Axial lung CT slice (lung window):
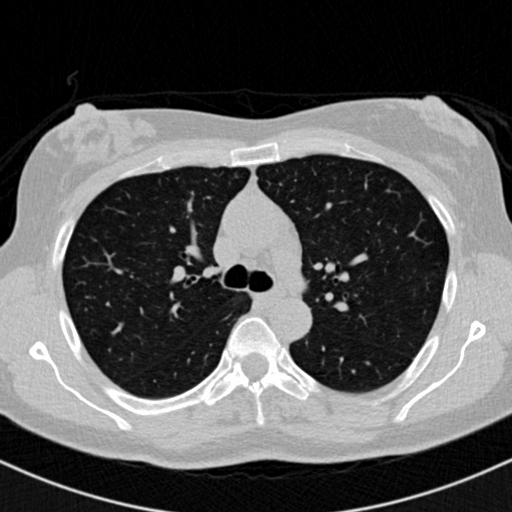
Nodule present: yes
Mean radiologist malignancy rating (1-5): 2.5